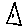
Label: triangle